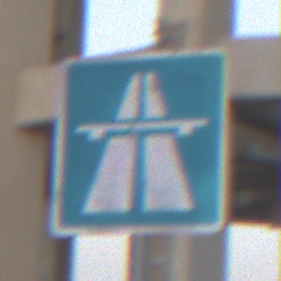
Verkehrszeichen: Autobahn
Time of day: SunriseSunset
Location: Outdoor (Suburban)
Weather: Clear
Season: NotSpecified
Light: Natural